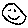
Label: smiley face